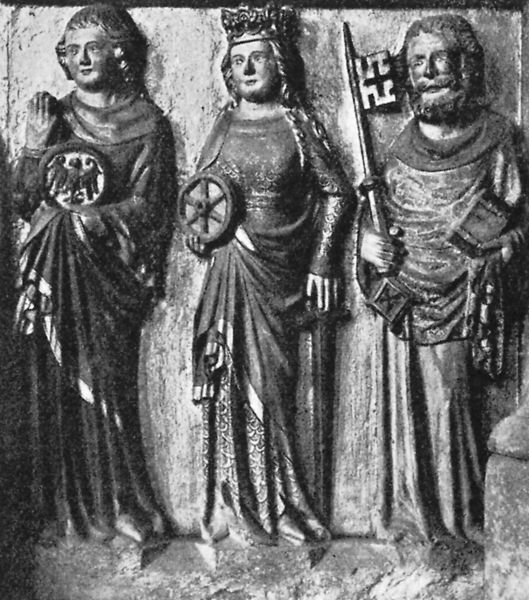
Titel: Mausoleum der hl. Elisabeth
Standort: Marburg, Elisabethkirche (EU - D - H)
Schlagwörter: adler, hand, haut, mann, frauen, busen, frau, kleid, männer, bart, gesichter, bibel, falten, johannes, stein, hals, hände, gewand, gold, haare, mantel, stehend, drei, krone, locken, statue, relief, brüste, stab, fahne, flagge, figuren, rad, weiber, metall, faltenwurf, buch, kreuz, schwert, wappen, mittelalter, königin, heilige, schlüssel, maria, petrus, barbara, katharina, mainz, fürsten, heilige katharina, brandenburg, barg, heiliger petrus, stadtheiliger